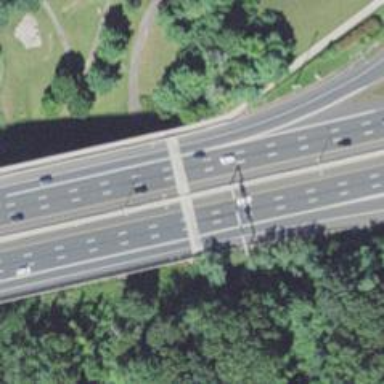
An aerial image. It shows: Motorway junction.